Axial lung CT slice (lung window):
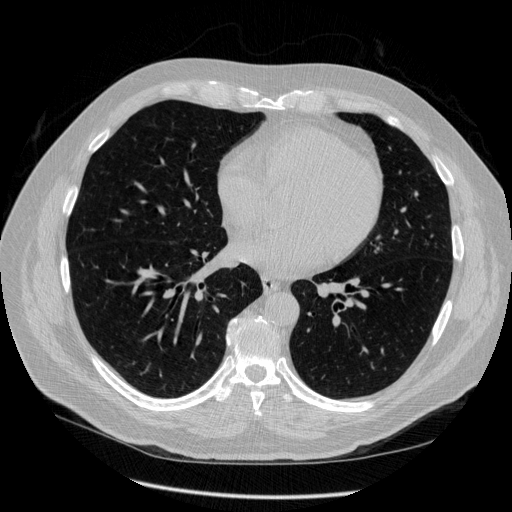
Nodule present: no